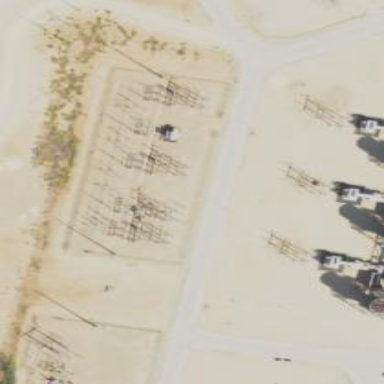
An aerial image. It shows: Switch used for power control.